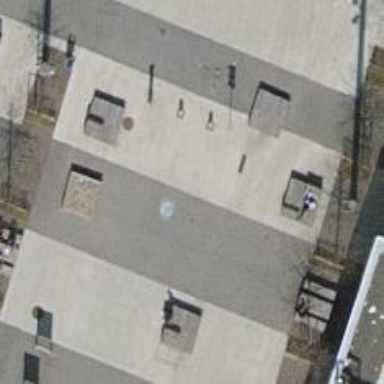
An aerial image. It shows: Rising bollard barrier.